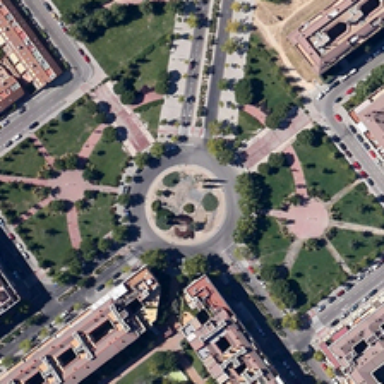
Several long buildings are around a square with many green trees scattered .